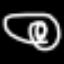
Label: diamond